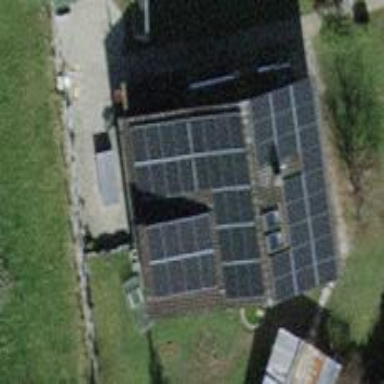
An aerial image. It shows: Solar power generator using photovoltaic method with solar photovoltaic panel types.